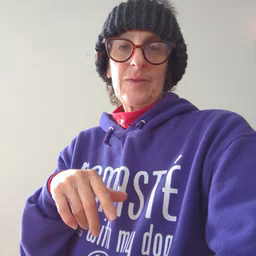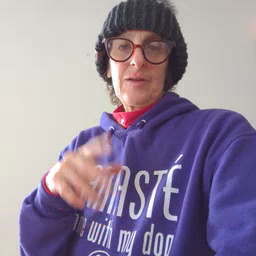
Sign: pretty